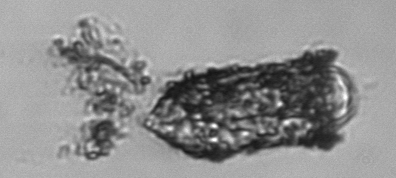
Label: Tintinnopsis